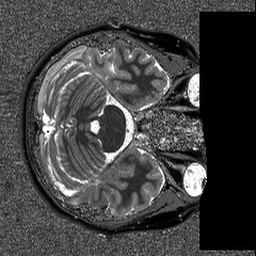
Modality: T1map
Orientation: axial
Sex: female